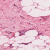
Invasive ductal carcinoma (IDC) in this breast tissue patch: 1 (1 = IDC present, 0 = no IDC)